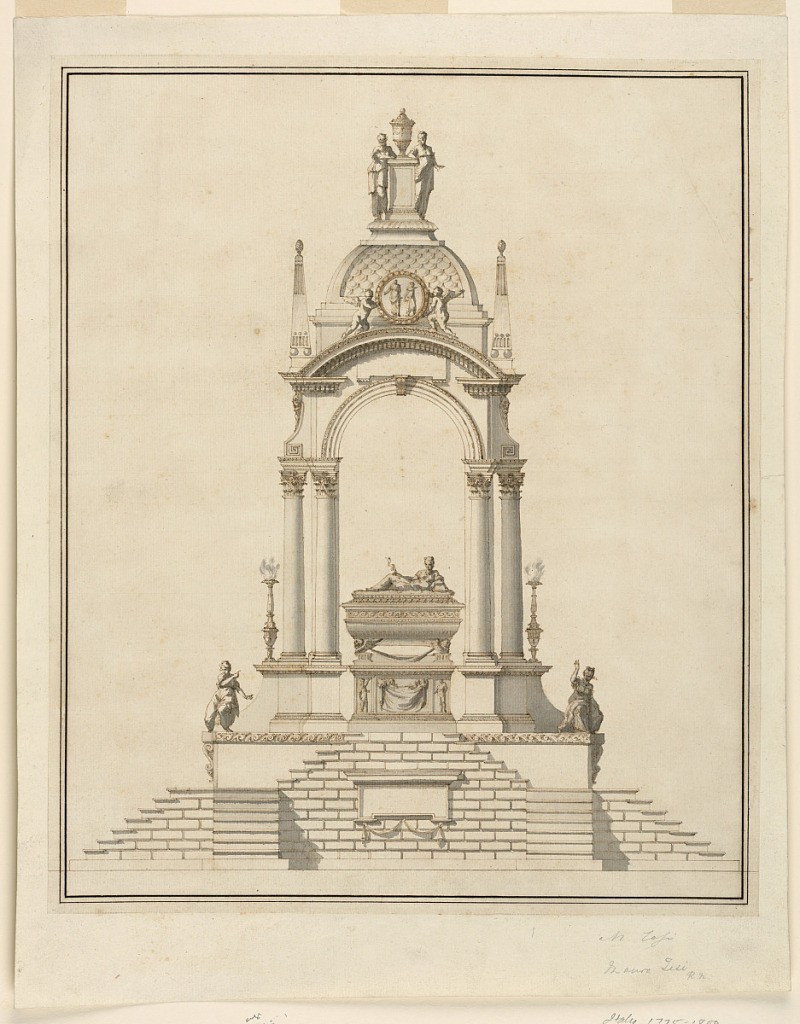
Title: Sepulchral Monument
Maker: Mauro Antonio Tesi, Italian, 1730 - 1766
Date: ca. 1760
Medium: Pen and brown ink, brush and gray wash on paper
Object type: Drawing
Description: Design for a sepulchral monument.  Elevation view.  Staircases lead up to a platform in the center of which stands a sarcophagus upon a pedestal supported by winged skulls.  A reclining female statue lies upon the sarcophagus.  She holds a stick surrounded by a snake.  At the base of the monument, at the corners, stand two female statues.  In their gesture, they point toward the sarcophagus. Double columns support an arch and a square dome decorated, at the center, with a medallion supported by two cupids.  The sarcophagus is positioned directly below the dome.  On top of the dome stand two female statues beside a pedestal with a vase.  Next to the columns, on the exterior, are two burning candelabra.